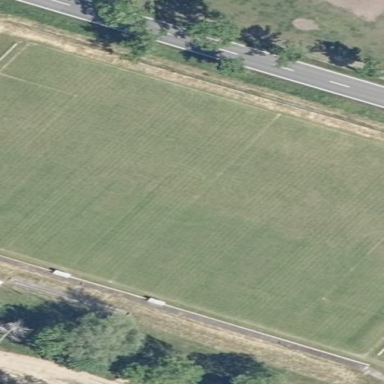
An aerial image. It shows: Soccer pitch for leisure land activities.